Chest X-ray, PA view. Patient: 64 years old, sex M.
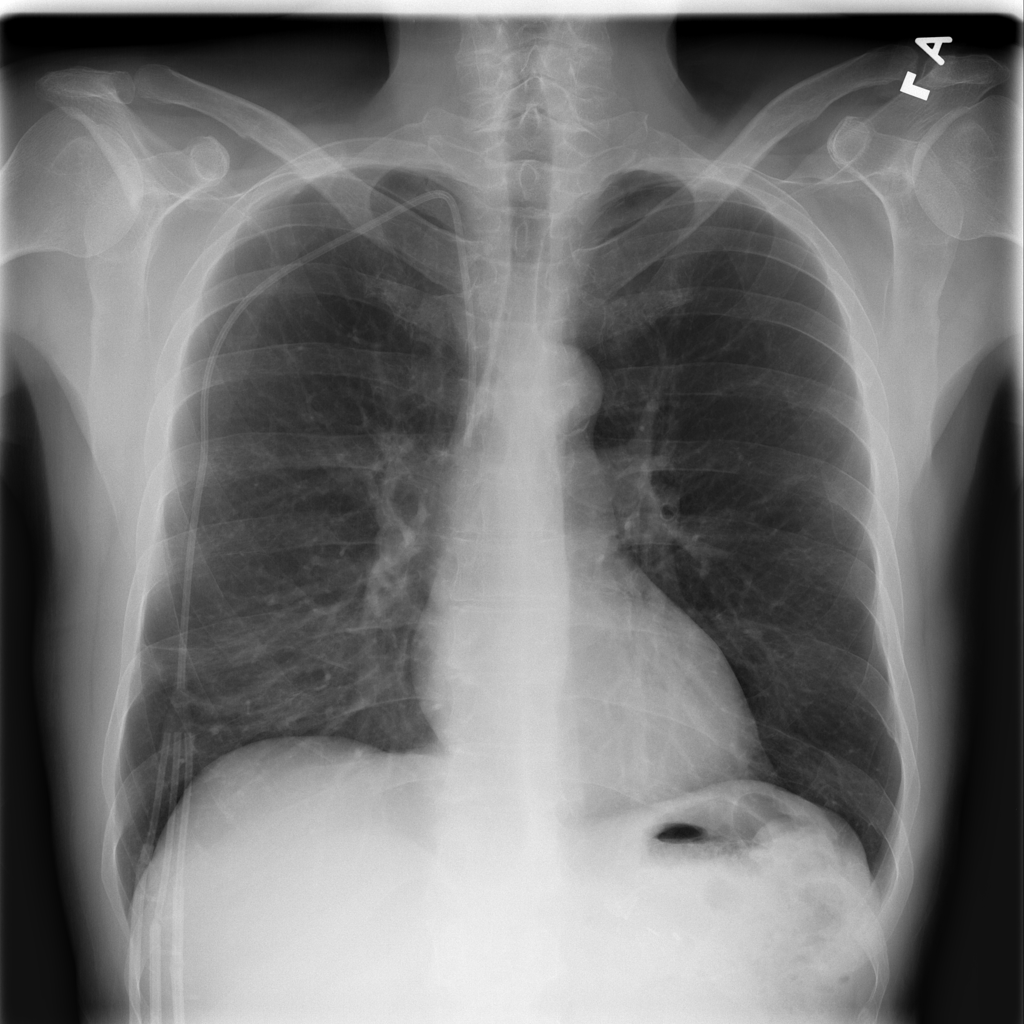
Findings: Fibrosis